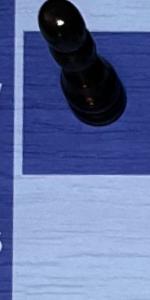
Label: Empty